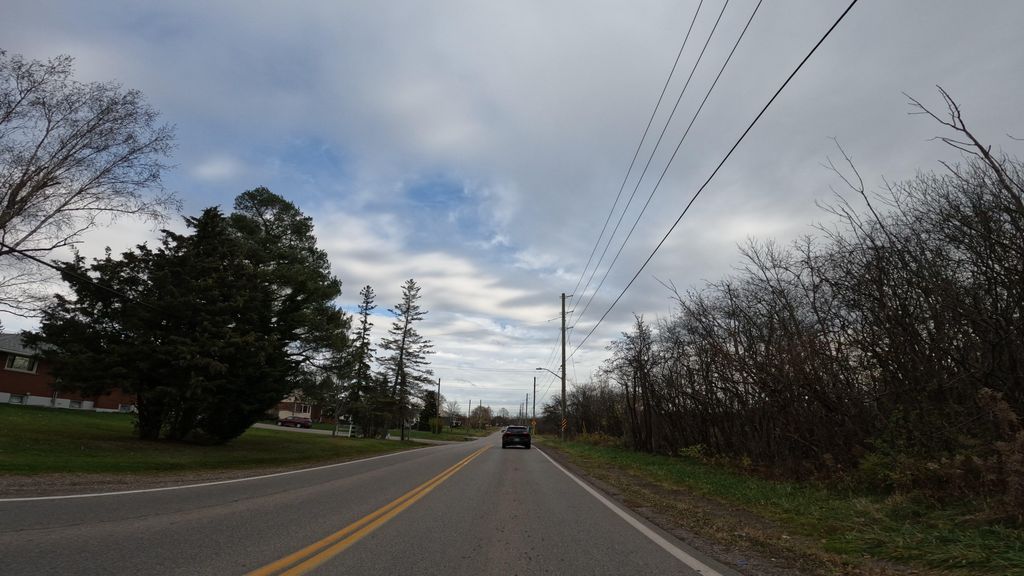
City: hamilton